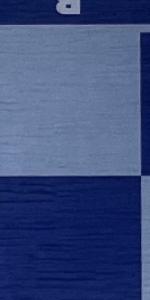
Label: Empty